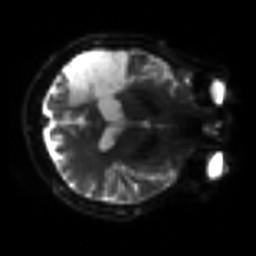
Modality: sbref
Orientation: axial
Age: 55
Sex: male
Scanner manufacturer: siemens
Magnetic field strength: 3 T
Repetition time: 3.2 s
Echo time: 0.081 s